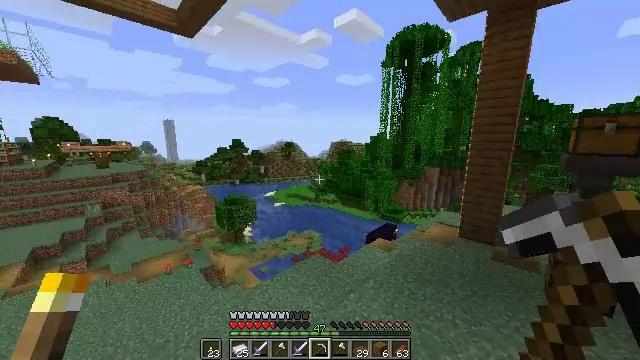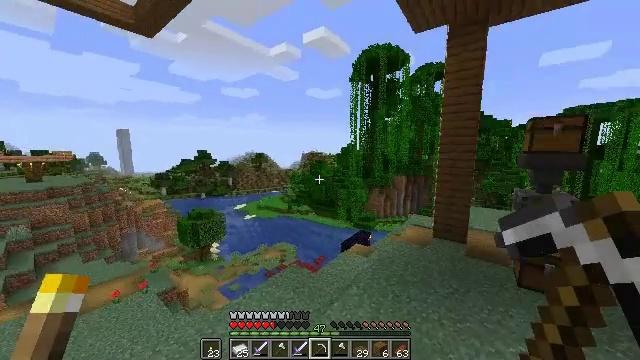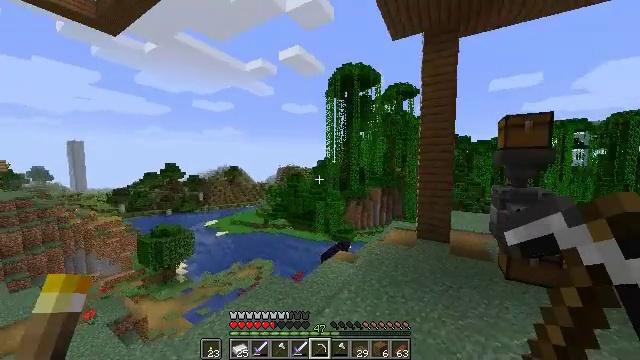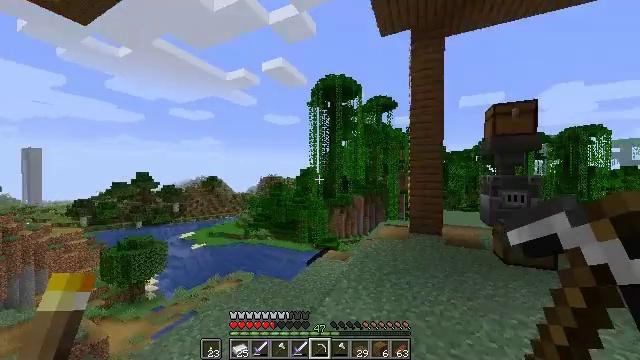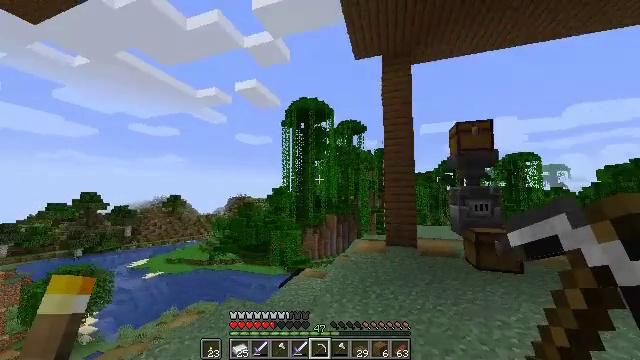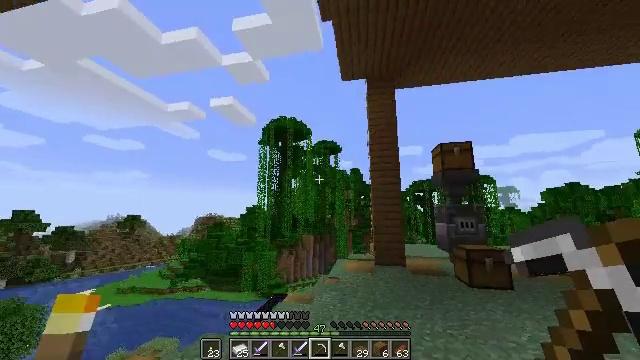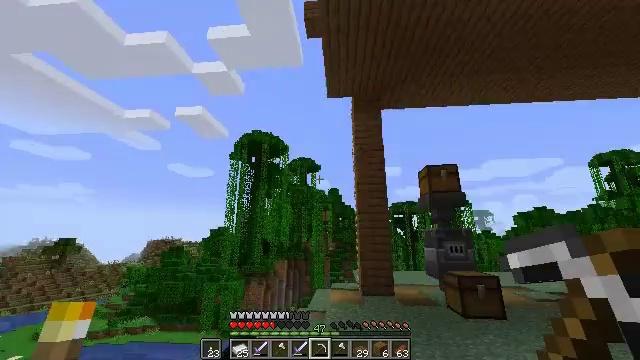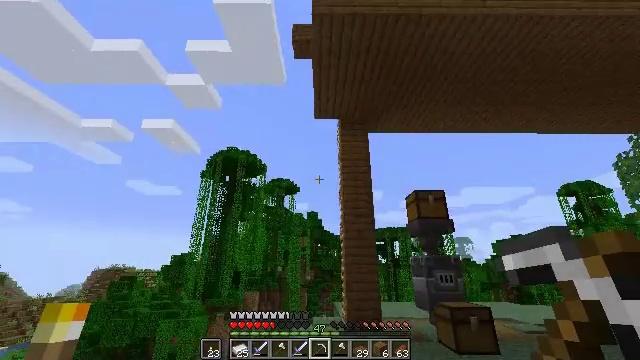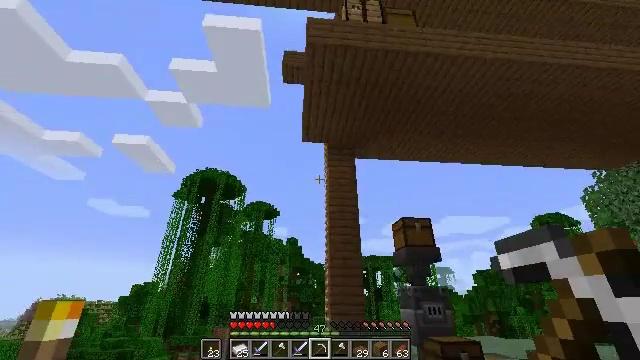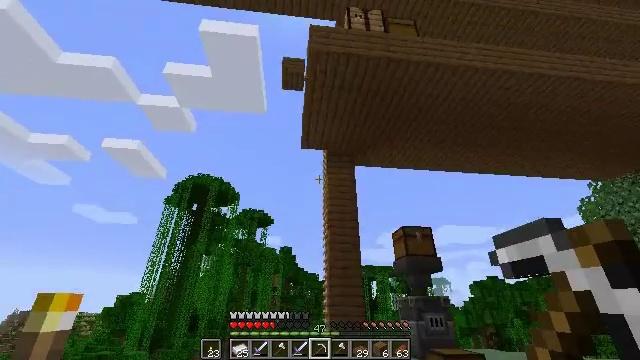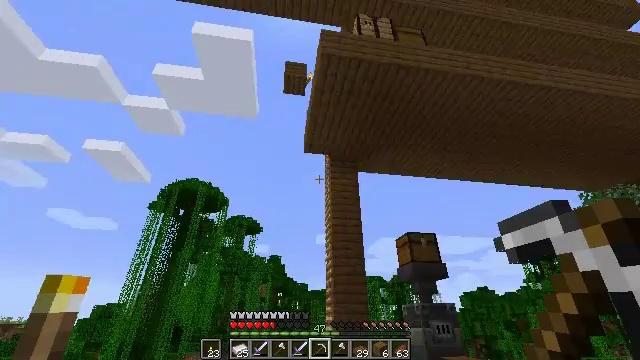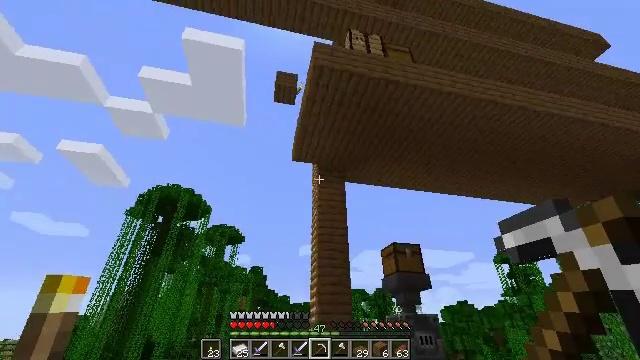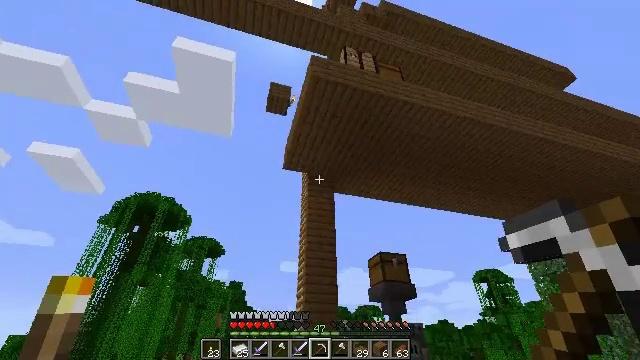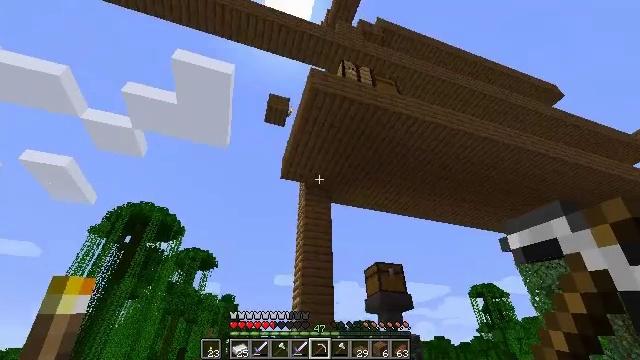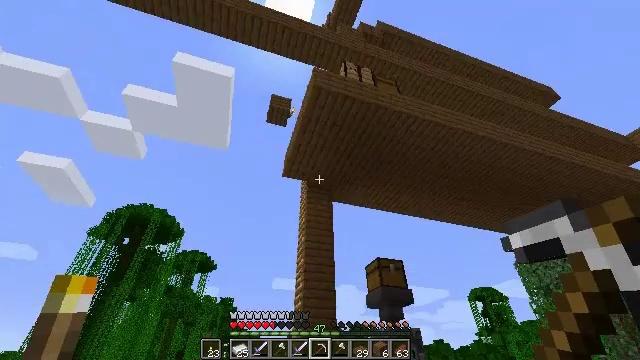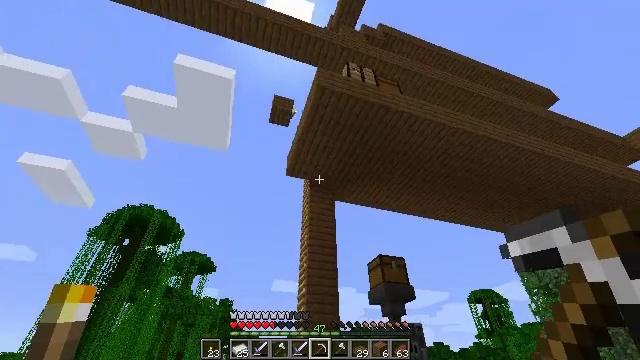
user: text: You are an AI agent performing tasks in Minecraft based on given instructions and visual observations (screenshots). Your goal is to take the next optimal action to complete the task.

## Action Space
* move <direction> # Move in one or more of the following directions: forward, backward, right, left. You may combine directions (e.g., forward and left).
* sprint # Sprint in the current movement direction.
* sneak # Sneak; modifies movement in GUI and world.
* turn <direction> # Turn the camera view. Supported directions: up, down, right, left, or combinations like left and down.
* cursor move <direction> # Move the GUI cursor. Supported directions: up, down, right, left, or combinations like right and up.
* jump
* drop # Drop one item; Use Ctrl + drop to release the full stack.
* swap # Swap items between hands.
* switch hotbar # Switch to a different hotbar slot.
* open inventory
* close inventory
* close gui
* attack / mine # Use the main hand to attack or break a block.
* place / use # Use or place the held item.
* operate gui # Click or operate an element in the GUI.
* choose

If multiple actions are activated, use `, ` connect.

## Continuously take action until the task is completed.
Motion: motion action
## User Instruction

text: Collect spruce planks from an old building.
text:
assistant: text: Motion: move forward and move left, turn right and up
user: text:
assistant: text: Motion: move forward and move left, turn right and up
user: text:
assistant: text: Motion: move forward and move left, turn right and up
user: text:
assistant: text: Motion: move forward and move left, turn right and up
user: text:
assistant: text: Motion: move left, turn right and up
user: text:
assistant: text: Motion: move left, turn right and up
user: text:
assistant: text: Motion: move left, turn right and up
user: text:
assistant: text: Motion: move left, turn right and up
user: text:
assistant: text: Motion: move left, turn right and up
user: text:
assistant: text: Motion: move left, turn right and up
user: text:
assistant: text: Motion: move left, turn right and up
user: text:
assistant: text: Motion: turn right and up
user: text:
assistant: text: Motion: turn right and up
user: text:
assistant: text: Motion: no_op
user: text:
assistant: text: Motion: no_op
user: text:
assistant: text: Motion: no_op
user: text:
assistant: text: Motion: no_op
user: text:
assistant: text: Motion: no_op
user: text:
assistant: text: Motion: no_op
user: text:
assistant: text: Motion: no_op
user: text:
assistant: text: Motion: no_op
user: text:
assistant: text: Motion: move forward
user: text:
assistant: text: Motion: move forward
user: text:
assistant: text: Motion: move forward, turn right
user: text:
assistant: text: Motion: move forward, turn down
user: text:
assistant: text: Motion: move forward, sprint, turn left and down
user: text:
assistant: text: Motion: move forward, sprint, turn left and down
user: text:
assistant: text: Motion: move forward, sprint, turn left and down
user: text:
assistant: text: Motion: move forward, sprint, turn left and down
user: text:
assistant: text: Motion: move forward, sprint, turn right and down, jump